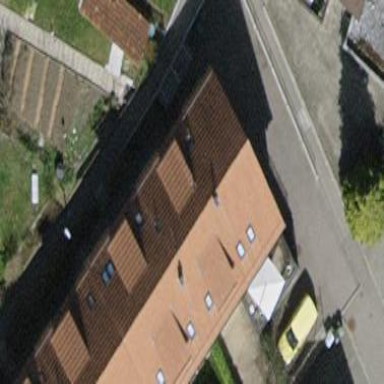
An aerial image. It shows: Building with tile roof.